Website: bh-photo
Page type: account-dashboard
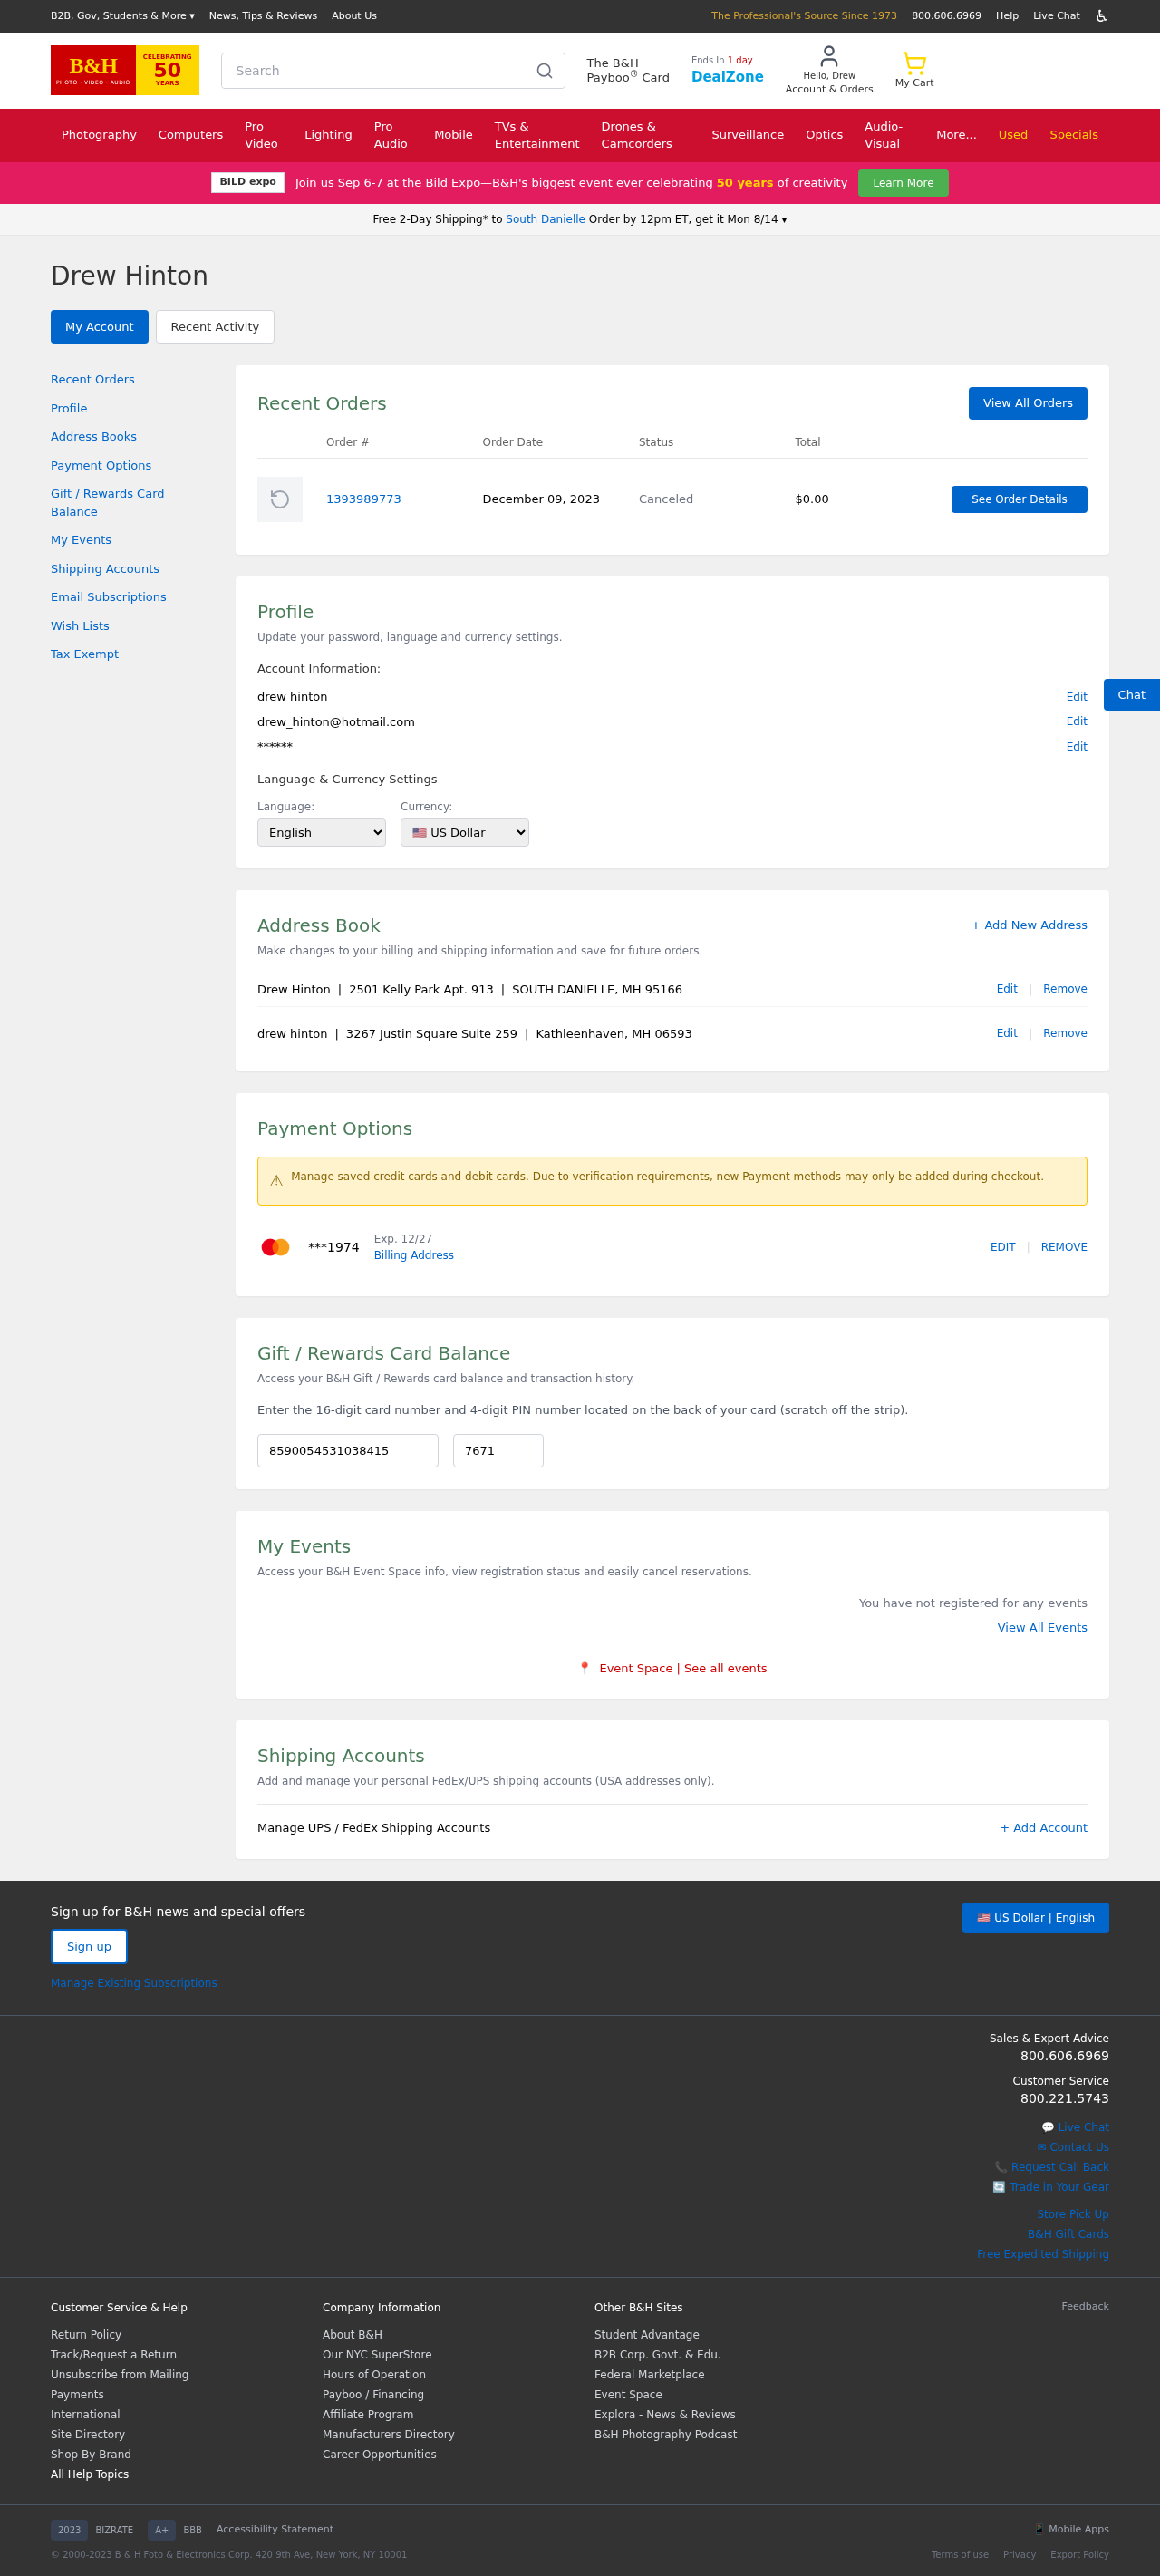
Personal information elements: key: PII_CARD_EXPIRY
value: Exp. 12/27
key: PII_CARD_LAST4
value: ***1974
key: PII_CITY
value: South Danielle
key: PII_EMAIL
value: drew_hinton@hotmail.com
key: PII_FIRSTNAME
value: Drew
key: PII_FULLNAME
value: Drew Hinton
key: PII_LOCATION1_CITY_STATE_ZIP
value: Kathleenhaven, MH 06593
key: PII_LOCATION1_STREET
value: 3267 Justin Square Suite 259
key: PII_STREET
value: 2501 Kelly Park Apt. 913
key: PII_FULLNAME2
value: drew hinton
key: PII_FULLNAME3
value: Drew Hinton
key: PII_CITY_STATE_ZIP
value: SOUTH DANIELLE, MH 95166
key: PII_FULLNAME4
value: drew hinton
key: PII_GIFT_CODE
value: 8590054531038415
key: PII_GIFT_PIN
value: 7671
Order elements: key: ORDER_ID
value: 1393989773
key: ORDER_DATE
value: December 09, 2023
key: ORDER_TOTAL
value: $0.00
Search elements: key: HEADER_SEARCH
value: Search